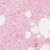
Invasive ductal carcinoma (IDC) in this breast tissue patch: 0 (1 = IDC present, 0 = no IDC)